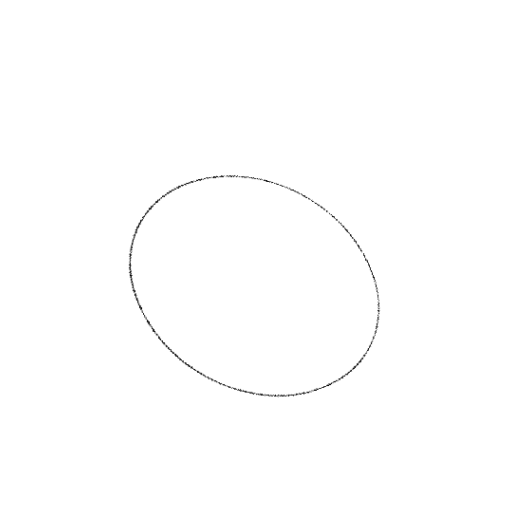
Crossing number: 0